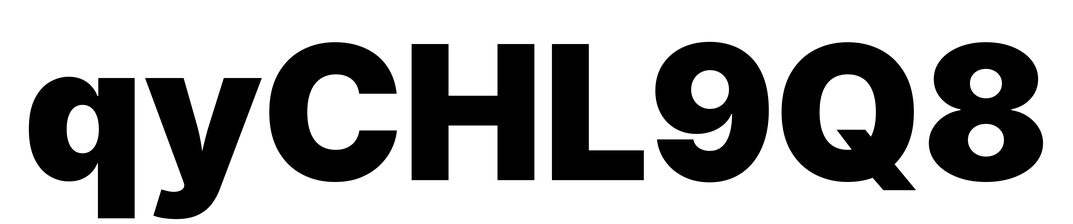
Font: Inter_Black